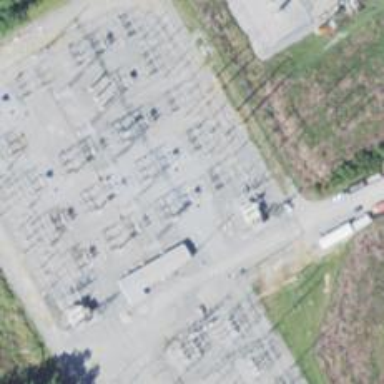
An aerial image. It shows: Switch used for power control.